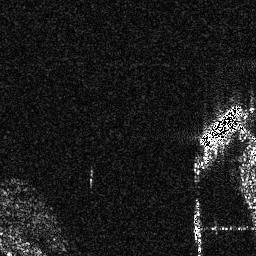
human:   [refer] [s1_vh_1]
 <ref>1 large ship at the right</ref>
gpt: <box>[[77, 39, 94, 56, 0]]</box>